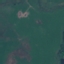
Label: Pasture